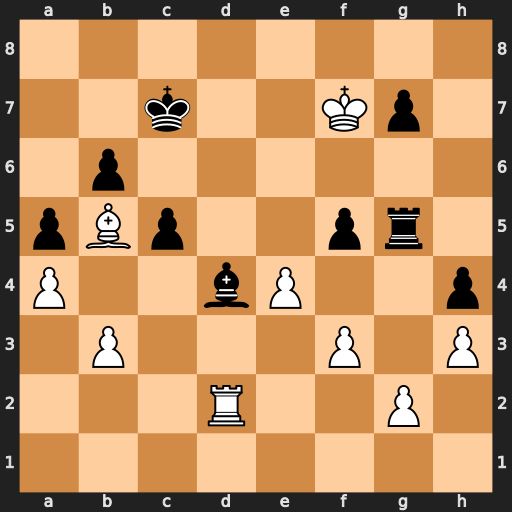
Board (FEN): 8/2k2Kp1/1p6/pBp2pr1/P2bP2p/1P3P1P/3R2P1/8
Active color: w
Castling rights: -
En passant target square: -
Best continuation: f4 Rg3 e5